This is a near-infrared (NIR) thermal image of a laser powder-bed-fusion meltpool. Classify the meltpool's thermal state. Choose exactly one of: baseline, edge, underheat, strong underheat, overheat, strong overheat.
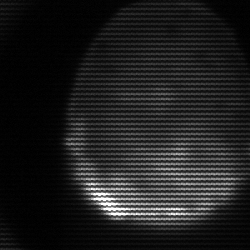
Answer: edge